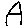
Label: house